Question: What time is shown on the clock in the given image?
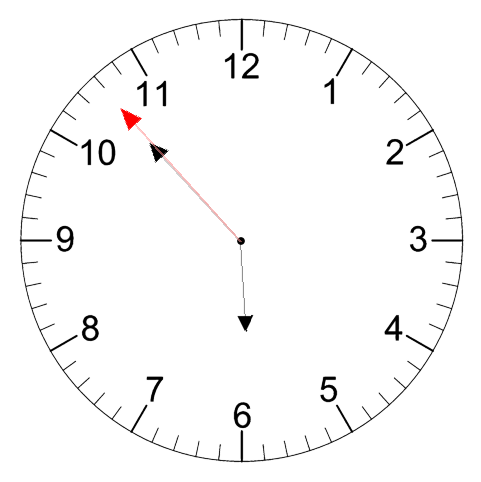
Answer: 05:52:53